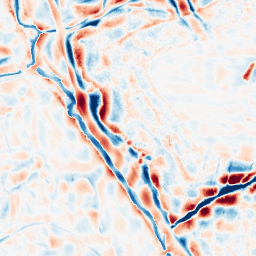
Category: wavelet
Decomposition family: wavelet_biorthogonal
Decomposition parameters: wavelet: bior5.5
level: 4
Upsampling method: quintic
Upsampling parameters: scale: 8
Upsampling scale: 8